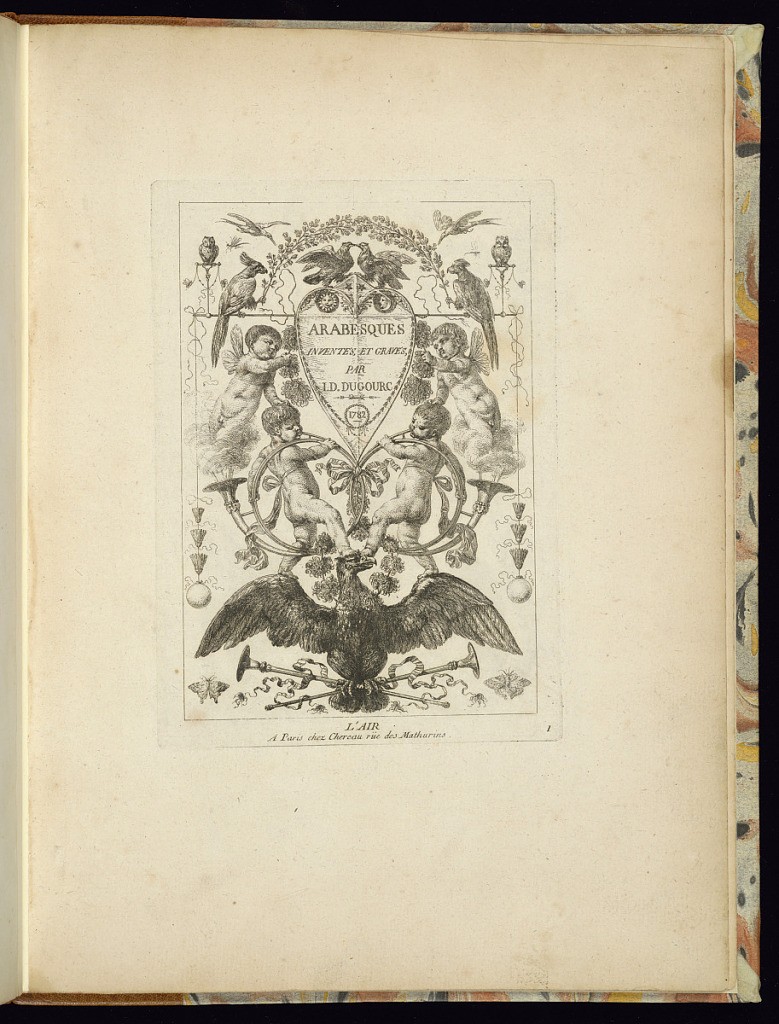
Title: Title Page and Arabesque Panel Design
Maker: Jean Démosthène Dugourc, French, 1749–1825
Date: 1782
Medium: Etching and engraving on paper
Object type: Print
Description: Title page and an allegorical arabesque panel design representing ‘air', featuring four putti, an eagle, birds, owls, horns, butterflies, ribbons, foliate branches with the title lettered in heart shaped cartouche in the center. The plate is titled, numbered, and dated.